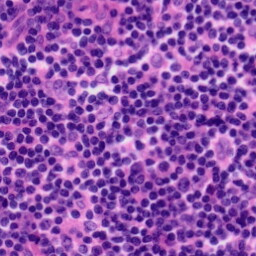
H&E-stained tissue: Tonsil